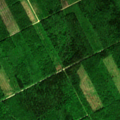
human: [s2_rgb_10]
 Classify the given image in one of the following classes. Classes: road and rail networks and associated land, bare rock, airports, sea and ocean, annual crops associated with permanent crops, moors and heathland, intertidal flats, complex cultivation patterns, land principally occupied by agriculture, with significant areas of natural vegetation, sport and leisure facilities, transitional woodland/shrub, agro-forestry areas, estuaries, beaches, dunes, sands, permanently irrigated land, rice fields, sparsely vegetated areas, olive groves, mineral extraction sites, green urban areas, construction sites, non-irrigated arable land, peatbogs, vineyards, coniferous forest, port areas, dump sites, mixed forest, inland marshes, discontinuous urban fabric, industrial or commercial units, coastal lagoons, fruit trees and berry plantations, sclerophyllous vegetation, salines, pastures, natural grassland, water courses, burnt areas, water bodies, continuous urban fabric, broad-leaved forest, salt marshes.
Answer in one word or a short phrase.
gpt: broad-leaved forest, mixed forest